Question: I have a problem trying to load images to a 'UIScrollView', and I don't know exactly if the problem remains in the code or in the Xcode tendency to retain deleted images. I have tried all possible options:
1. Delete and add again.
2. Delete cache with Clean option
3. Restore iphone simulator cache
But I'm not sure if the problem is in my code:
'''
fotosJugadores = [[NSArray alloc] initWithObjects:@"cara5.png", @"cara7.png",
@"cara8.png", @"cara9.png", @"cara11.png", @"cara13.png", @"cara14.png",
@"cara15.png", @"cara18.png",@"cara19.png", @"cara20.png",
@"cara32.png",@"cara44.png",@"cara51.png", @"cara100.png", @"cara101.png",
@"cara102.png",@"cara103.png", @"cara104.png",
@"cara105.png",@"cara106.png",@"cara107.png", nil];
numberOfViews = [fotosJugadores count];
for (int i = 0; i < [fotosJugadores count]; i++) {
UIImage *myImage = [UIImage imageNamed:[fotosJugadores objectAtIndex:i]];
CGFloat yOrigin = i * myImage.size.width + 120;
NSLog(@"my image %@", myImage);
UIImageView *awesomeView = [[UIImageView alloc] initWithFrame:CGRectMake(yOrigin, 0, myImage.size.width, myImage.size.height)];
awesomeView.tag = i;
awesomeView.image = myImage;
awesomeView.alpha = 0.5f;
awesomeView.backgroundColor = [UIColor blackColor];
[self.jugadorSlide addSubview:awesomeView];
awesomeView=nil;
}
'''
EDITED: Here it is an screen shoot of the project file system, images are stores in exular/GBC/Caras:

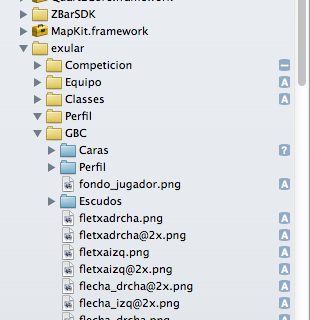
Answer: From your screenshot it seems that you added "Caras" folder as reference. If you add folder as reference, then path to its files in app bundle will be "foldername/filename", not "filename".
Try using
'''
NSString *imagePath = [NSString stringWithFormat:@"Caras/%@", [fotosJugadores objectAtIndex:i]];
UIImage *myImage = [UIImage imageNamed:imagePath];
'''